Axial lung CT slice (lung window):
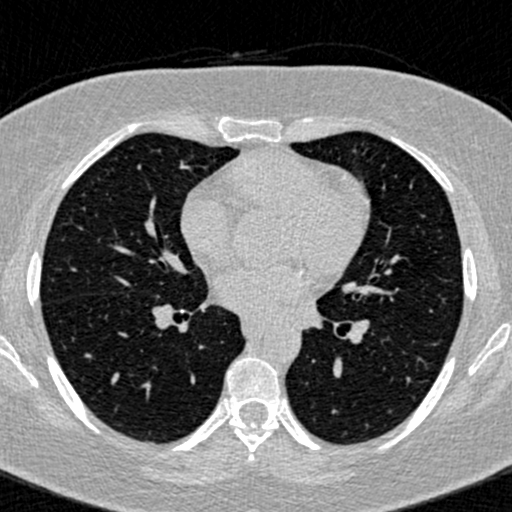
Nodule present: no